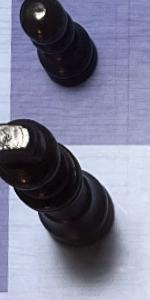
Label: King_Black